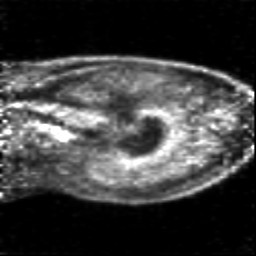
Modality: PET
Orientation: sagittal
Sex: female
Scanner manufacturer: siemens